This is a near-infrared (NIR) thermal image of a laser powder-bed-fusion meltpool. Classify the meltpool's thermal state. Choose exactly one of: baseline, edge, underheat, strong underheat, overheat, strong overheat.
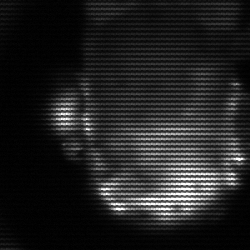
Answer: baseline